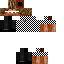
A male human skin with medium skin, wearing brown long hair dressed in a blue tshirt and black pants, featuring a closed mouth.